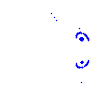
Particle: pion